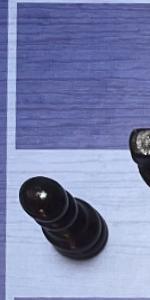
Label: Pawn_Black